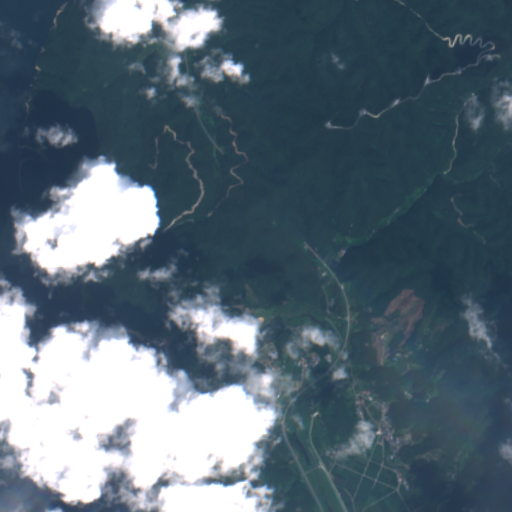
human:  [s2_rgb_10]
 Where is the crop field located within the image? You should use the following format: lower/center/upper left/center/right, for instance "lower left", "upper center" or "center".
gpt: The crop field is located in the lower right of the image.
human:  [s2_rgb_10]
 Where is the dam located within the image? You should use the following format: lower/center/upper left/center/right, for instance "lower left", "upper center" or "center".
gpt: The dam is located in the lower left of the image.
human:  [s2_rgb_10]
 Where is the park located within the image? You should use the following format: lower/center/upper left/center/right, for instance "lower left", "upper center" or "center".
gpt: The park is located in the lower center of the image.
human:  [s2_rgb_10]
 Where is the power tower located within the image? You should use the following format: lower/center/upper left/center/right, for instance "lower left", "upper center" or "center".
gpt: There is no power tower in the image.